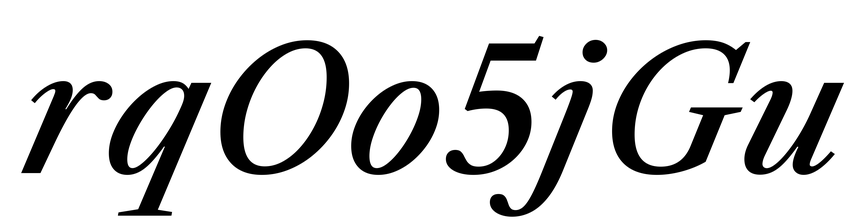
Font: LibreCaslonText-Italic_Medium_Italic